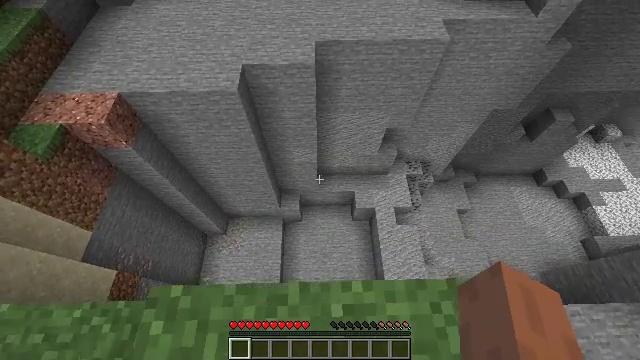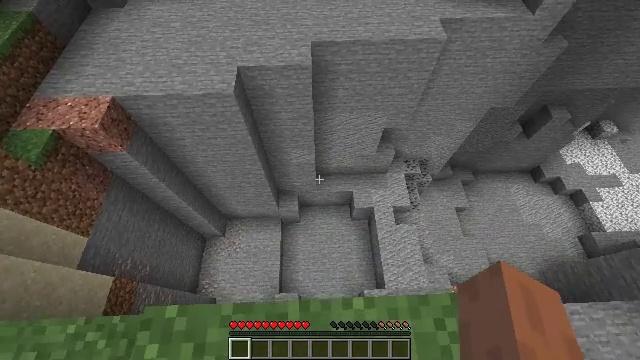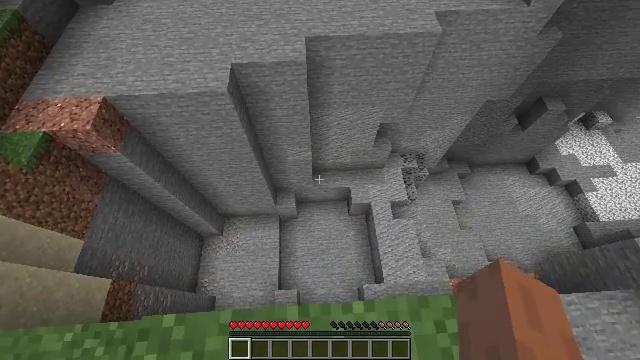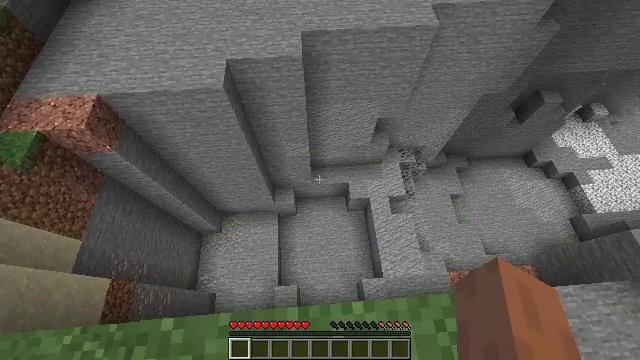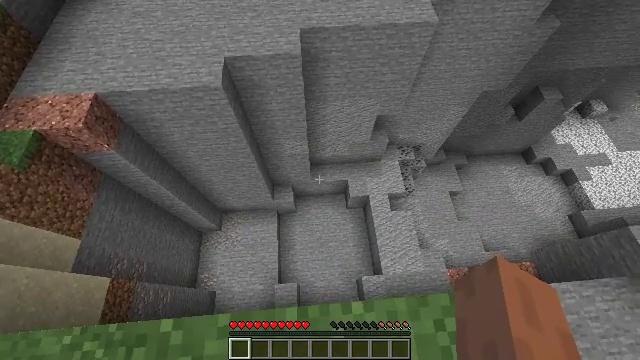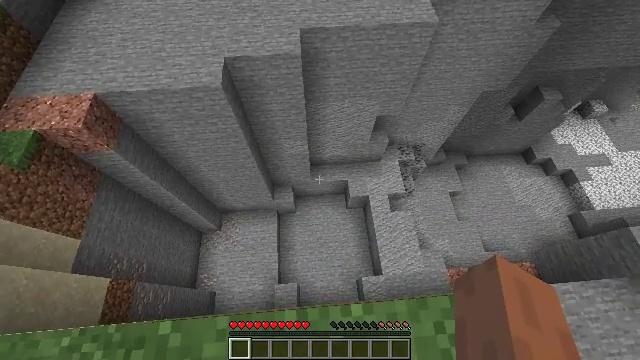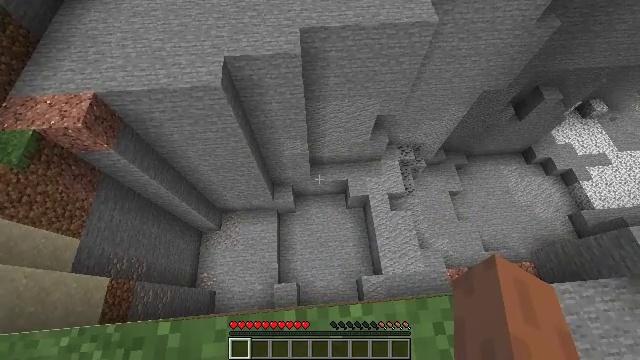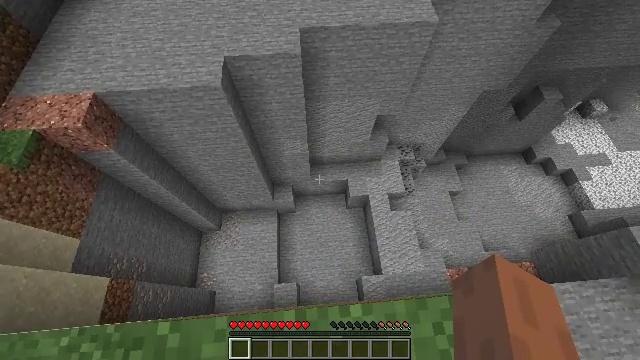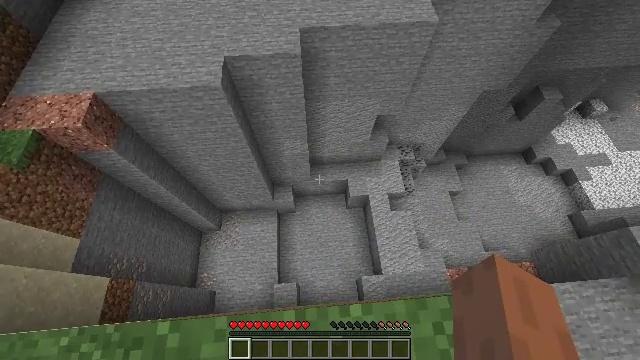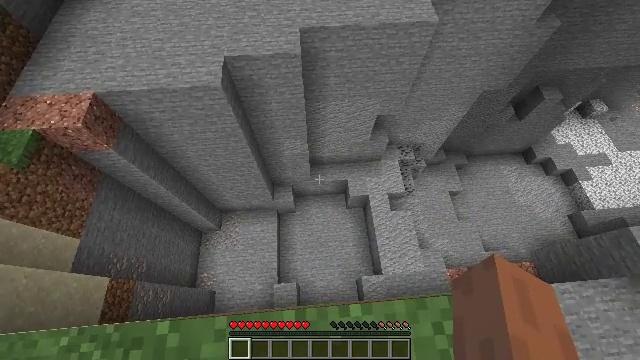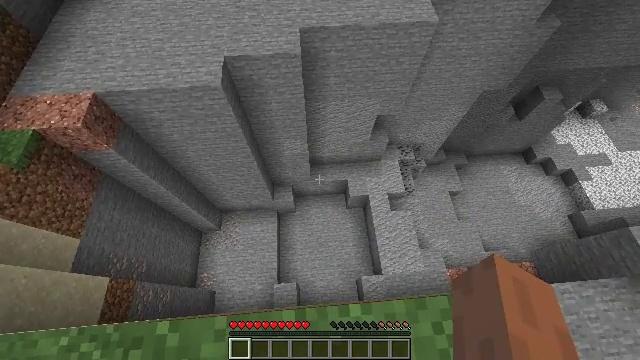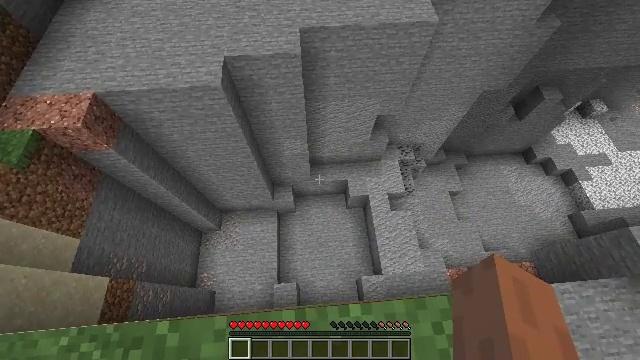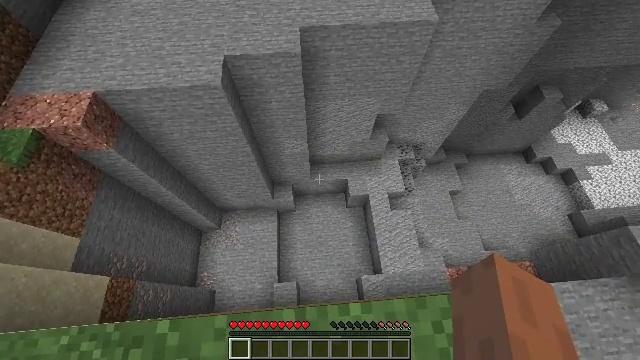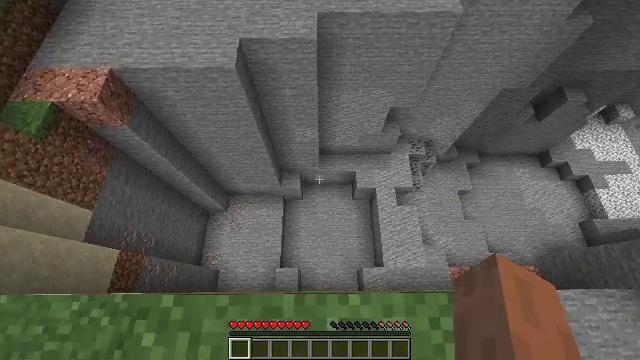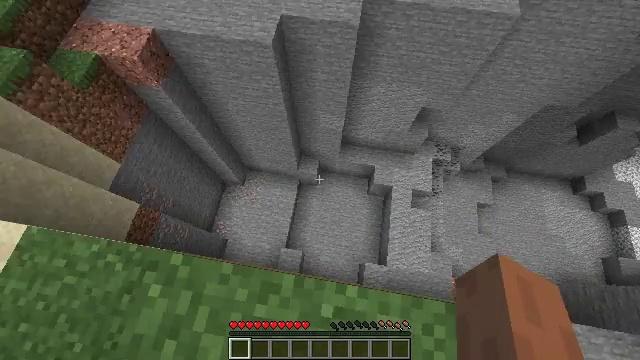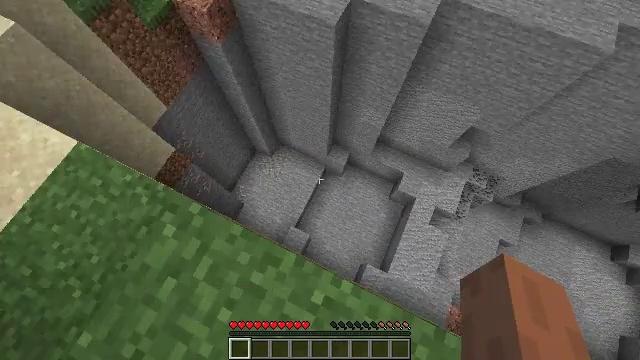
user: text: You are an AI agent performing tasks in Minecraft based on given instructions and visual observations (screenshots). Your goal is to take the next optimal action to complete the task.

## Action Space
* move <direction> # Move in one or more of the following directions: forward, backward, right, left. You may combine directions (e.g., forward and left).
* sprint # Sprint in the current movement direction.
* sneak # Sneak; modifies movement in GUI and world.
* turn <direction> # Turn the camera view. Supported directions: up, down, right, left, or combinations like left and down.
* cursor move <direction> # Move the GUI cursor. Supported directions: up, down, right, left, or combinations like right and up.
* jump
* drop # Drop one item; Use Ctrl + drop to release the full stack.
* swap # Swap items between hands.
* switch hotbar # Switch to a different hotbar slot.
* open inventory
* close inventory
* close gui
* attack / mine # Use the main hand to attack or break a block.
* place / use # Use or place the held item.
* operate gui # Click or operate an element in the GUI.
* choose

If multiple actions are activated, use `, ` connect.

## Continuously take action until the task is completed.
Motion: motion action
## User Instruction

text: Break the peony to collect it.
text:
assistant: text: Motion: no_op
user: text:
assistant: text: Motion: turn right and down
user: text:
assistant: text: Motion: turn down
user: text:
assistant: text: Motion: no_op
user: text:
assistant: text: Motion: no_op
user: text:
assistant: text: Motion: no_op
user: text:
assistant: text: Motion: no_op
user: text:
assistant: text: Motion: no_op
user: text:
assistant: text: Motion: no_op
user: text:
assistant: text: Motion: no_op
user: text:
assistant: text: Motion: no_op
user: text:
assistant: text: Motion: no_op
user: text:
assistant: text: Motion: turn left and down
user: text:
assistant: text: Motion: turn left and down
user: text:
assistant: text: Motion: turn left and down
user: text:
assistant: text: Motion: turn left and down
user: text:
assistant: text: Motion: turn left
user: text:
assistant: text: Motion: turn left and up
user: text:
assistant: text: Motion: turn left and up
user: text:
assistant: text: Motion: turn left and up
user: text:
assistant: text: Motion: no_op
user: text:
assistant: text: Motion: turn left and up
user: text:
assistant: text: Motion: no_op
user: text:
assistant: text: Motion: no_op
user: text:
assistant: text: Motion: turn up
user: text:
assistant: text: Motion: turn right and up
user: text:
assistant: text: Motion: turn right and up
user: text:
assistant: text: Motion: turn left and up
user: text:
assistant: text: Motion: turn left and up
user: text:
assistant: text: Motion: turn left and up